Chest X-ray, AP view. Patient: 35 years old, sex M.
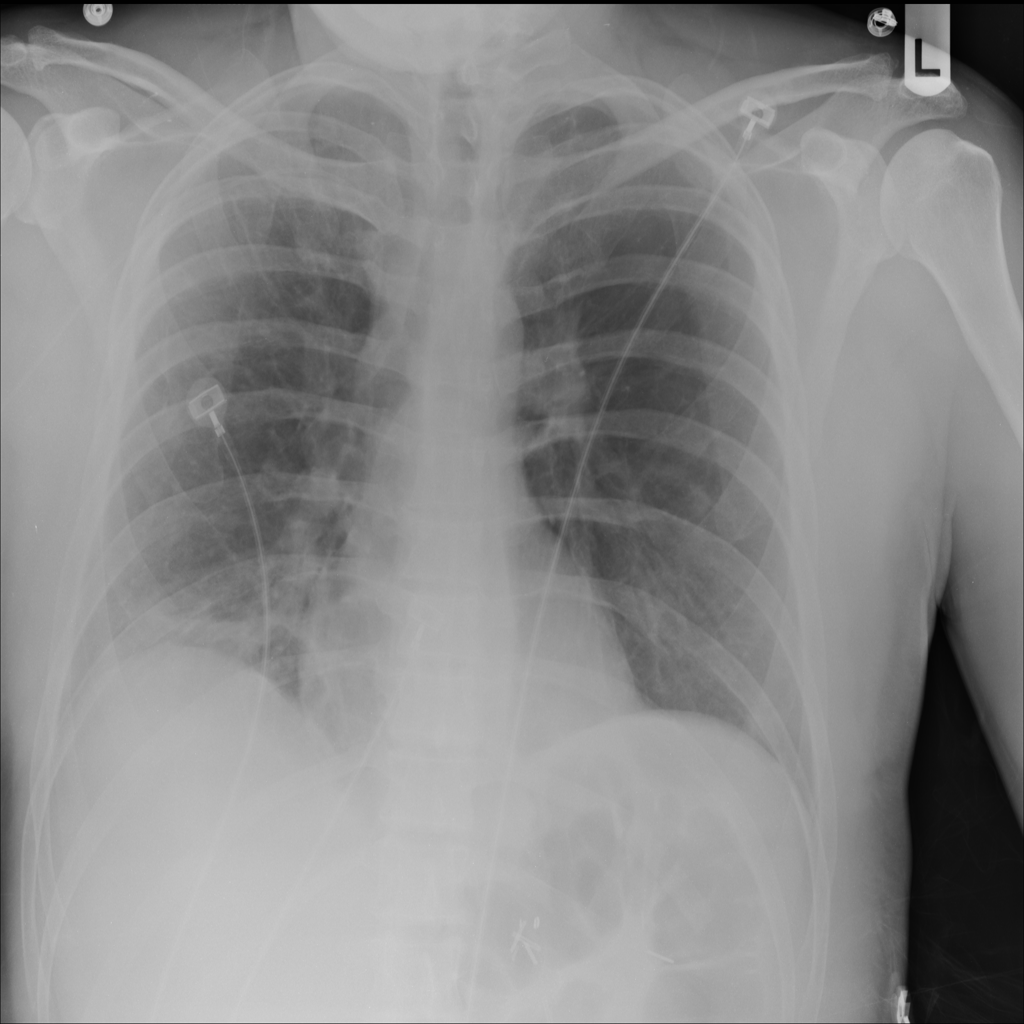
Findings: Consolidation